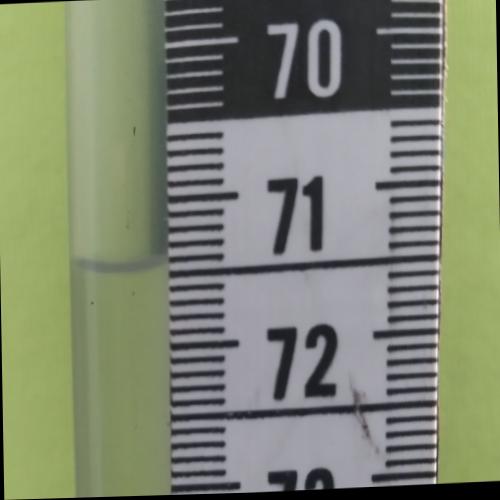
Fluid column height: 71.4 cm